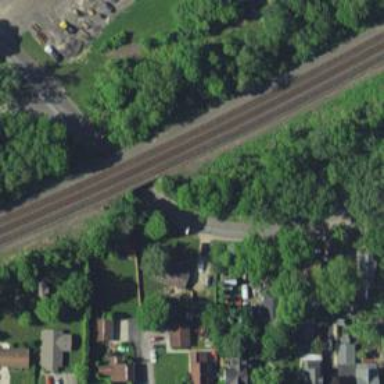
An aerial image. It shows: Bridge over railway line.